Question: I have a requirement to calculate the installed base for units with different placements/shipments in different countries with different "environments" over many years given a set of certain "retirement rates" assigned to each unit. The placements, curve definitions, and curve assignments are stored in different database tables (with DDL and sample data below, also on <URL>. The formula for calculating installed base is as follows:

where 1990 is the first year for which we have placement data.
# The problem:
Doing these calculations with datasets of 3 to 16 million rows of unit/country/environment/year placement combinations takes much more time than the target load/calculation time of 30 seconds to 1 minute.
## Sql Server approach
When 'PIVOT'ed so that each year becomes its own column, I get anywhere from 100,000 t0 400,000 returned rows of raw data (placements + rates), which takes about 8-15 seconds. However, if I were to calculate this manually via SQL statement as included below, it takes 10 minutes.
We've also tried an SQL trigger solution that updated the installed base each time a placement or rate was modified, but that made database updates unreasonably slow on batch updates, and was also unreliable. I suppose this could merit more investigation if this were really the best option.
## Excel-VSTO approach (so far, the fastest approach):
This data ultimately ends up in a C# VSTO powered Excel workbook where the data was calculated via a series of 'VLOOKUPs', but when loading 150,000 placements across 6 years by about 20 'VLOOKUPs' per cell (about 20 million 'VLOOKUPs'), Excel crashes. When the 'VLOOKUPs' are done in smaller batches and the formulas are converted into values, it doesn't crash but it still takes much longer than one minute to calculate.
# The question:
Is there some mathematical or programmatic construct that would help me to calculate this data via C# or SQL more efficiently than I've been doing? Brute force iteration is also too slow, so that's not an option either.
'''
DECLARE @Placements TABLE
(
UnitId int not null,
Environment varchar(50) not null,
Country varchar(100) not null,
YearColumn smallint not null,
Placement decimal(18,2) not null,
PRIMARY KEY (UnitId, Environment, Country, YearColumn)
)
DECLARE @CurveAssignments TABLE
(
UnitId int not null,
Environment varchar(50) not null,
Country varchar(100) not null,
YearColumn smallint not null,
RateId int not null,
PRIMARY KEY (UnitId, Environment, Country, YearColumn)
)
DECLARE @CurveDefinitions TABLE
(
RateId int not null,
YearOffset int not null,
Rate decimal(18,2) not null,
PRIMARY KEY (RateId, YearOffset)
)
INSERT INTO
@Placements
(
UnitId,
Country,
YearColumn,
Environment,
Placement
)
VALUES
(
1,
'United States',
1991,
'Windows',
100
),
(
1,
'United States',
1990,
'Windows',
100
)
INSERT INTO
@CurveAssignments
(
UnitId,
Country,
YearColumn,
Environment,
RateId
)
VALUES
(
1,
'United States',
1991,
'Windows',
1
)
INSERT INTO
@CurveDefinitions
(
RateId,
YearOffset,
Rate
)
VALUES
(
1,
0,
1
),
(
1,
1,
0.5
)
SELECT
P.UnitId,
P.Country,
P.YearColumn,
P.Placement *
(
SELECT
Rate
FROM
@CurveDefinitions CD
INNER JOIN @CurveAssignments CA ON
CD.RateId = CA.RateId
WHERE
CA.UnitId = P.UnitId
AND CA.Environment = P.Environment
AND CA.Country = P.Country
AND CA.YearColumn = P.YearColumn - 0
AND CD.YearOffset = 0
)
+
(
SELECT
Placement
FROM
@Placements PP
WHERE
PP.UnitId = P.UnitId
AND PP.Environment = P.Environment
AND PP.Country = P.Country
AND PP.YearColumn = P.YearColumn - 1
)
*
(
SELECT
Rate
FROM
@CurveDefinitions CD
INNER JOIN @CurveAssignments CA ON
CD.RateId = CA.RateId
WHERE
CA.UnitId = P.UnitId
AND CA.Environment = P.Environment
AND CA.Country = P.Country
AND CA.YearColumn = P.YearColumn
AND CD.YearOffset = 1
) [Installed Base - 1993]
FROM
@Placements P
WHERE
P.UnitId = 1
AND P.Country = 'United States'
AND P.YearColumn = 1991
AND P.Environment = 'Windows'
'''
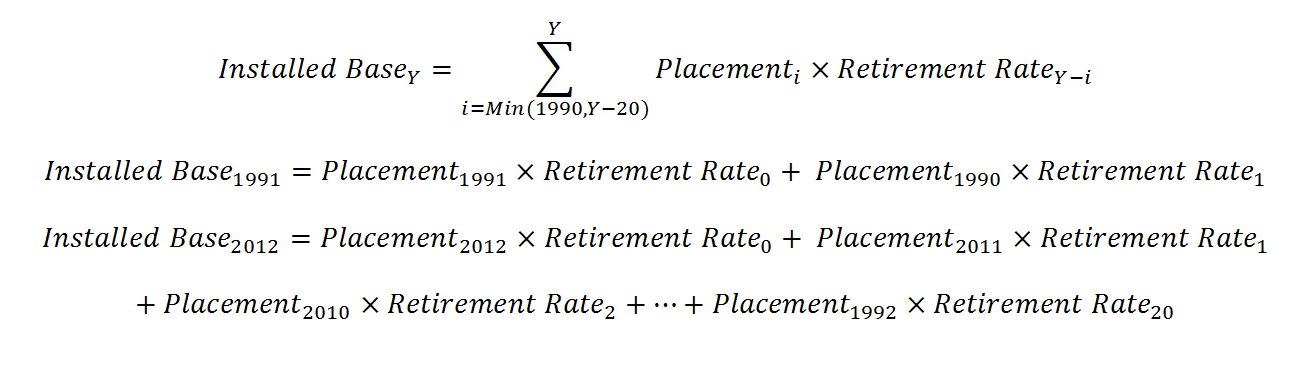
Answer: Looks like this might turn out to be a case where asking the question leads to the right answer. It turns out the answer mostly lies in the query I'd given above, which was entirely inefficient. I've been able to get load times in the vicinity that I'm looking for by just optimizing the query as below.
'''
SELECT
P.UnitId,
P.Country,
P.YearColumn,
P.Environment,
P.Placement,
sum(IBP.Placement * FRR.Rate) InstalledBase
FROM
@Placements P
INNER JOIN @Placements IBP ON
P.UnitId = IBP.UnitId
AND P.Country = IBP.Country
AND P.Environment = IBP.Environment
AND P.YearColumn >= IBP.YearColumn
INNER JOIN @CurveAssignments RR ON
IBP.UnitId = RR.UnitId
AND IBP.Country = RR.Country
AND IBP.Environment = RR.Environment
AND IBP.YearColumn = RR.YearColumn
INNER JOIN @CurveDefinitions FRR ON
Rr.RateId = FRR.RateId
AND P.YearColumn - IBP.YearColumn = FRR.YearOffset
GROUP BY
P.UnitId,
P.YearColumn,
P.Country,
P.Environment,
P.Placement
'''